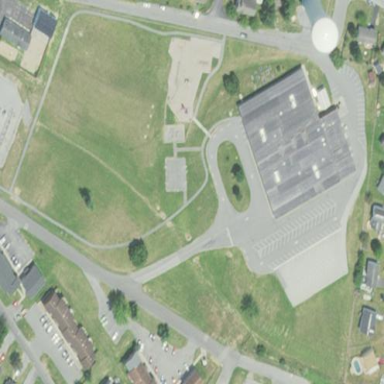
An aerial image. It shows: School.